Interaction volume radius: 10 \u00c5
Interaction volume height: 40 \u00c5
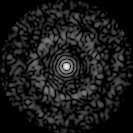
Disorder parameter: 0.833